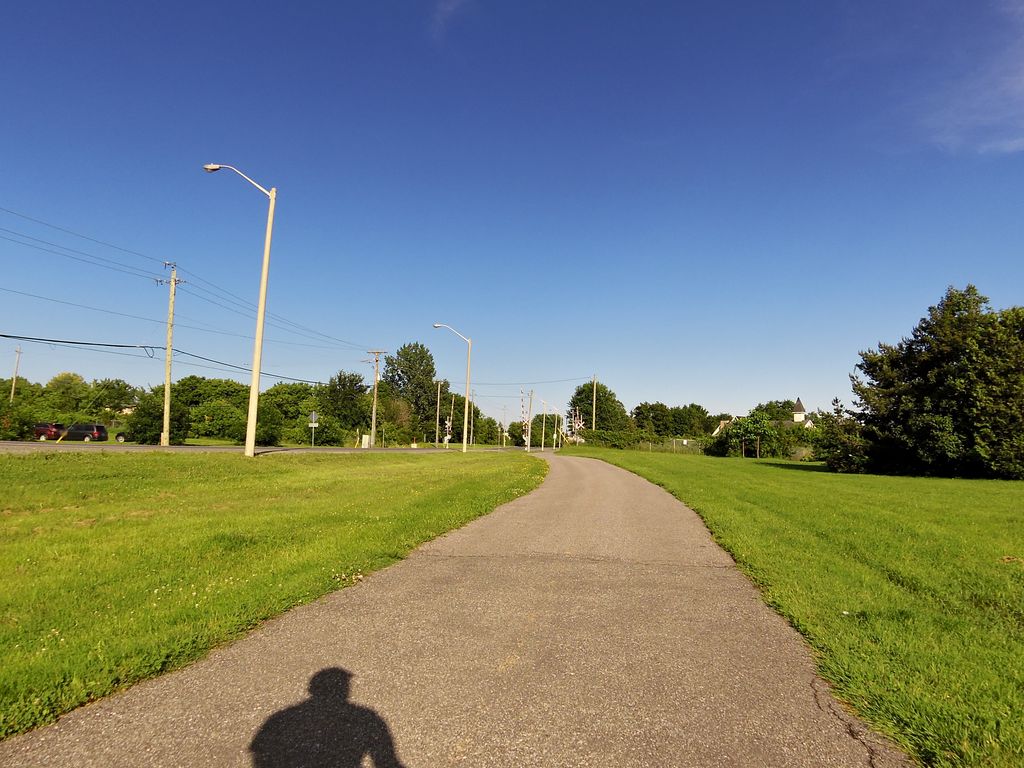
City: ottawa-gatineau